Chest X-ray. View position: AP
Patient age: 28
Patient sex: M
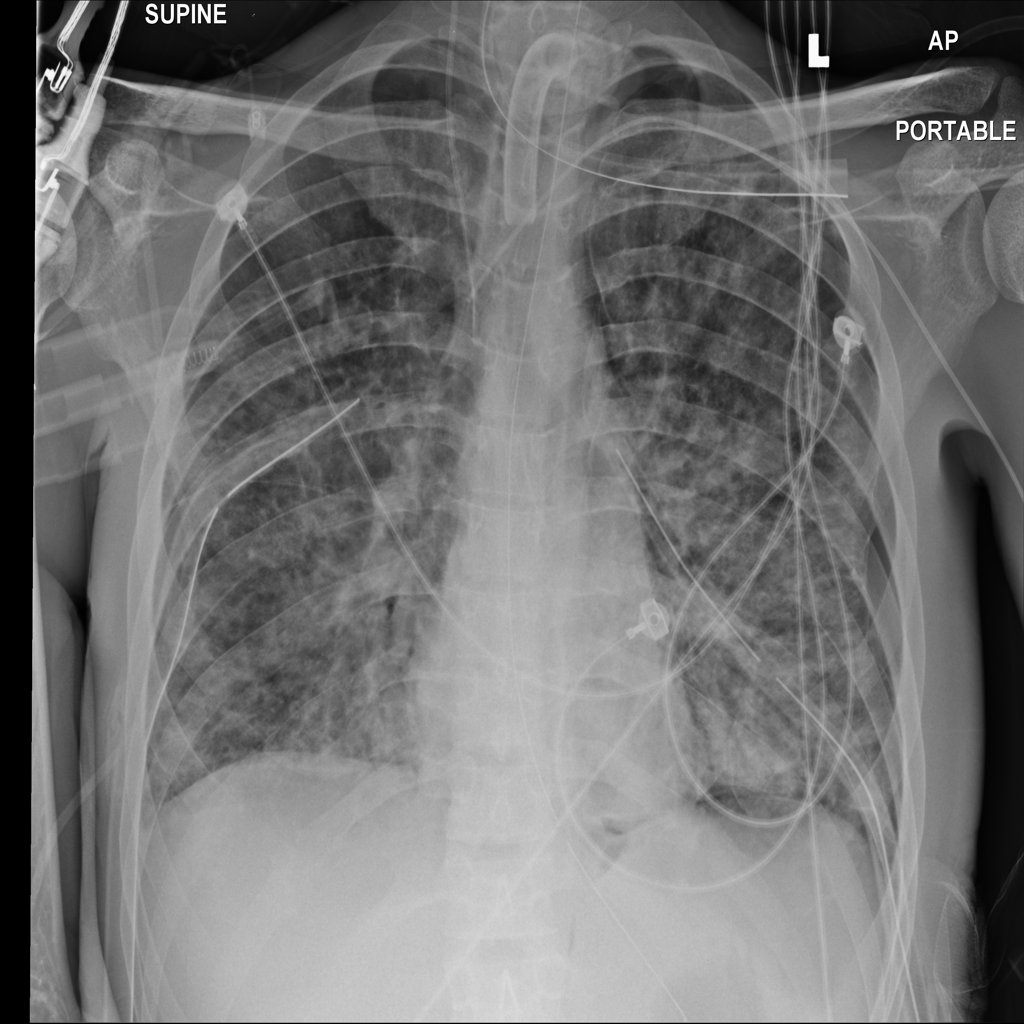
Finding: Pneumothorax